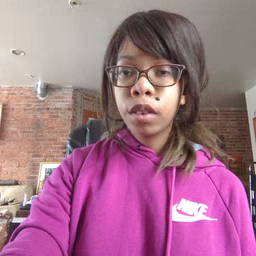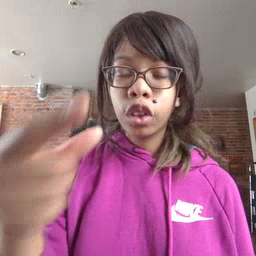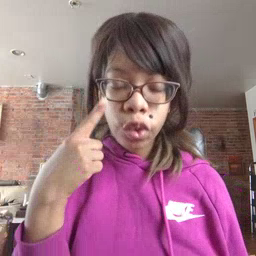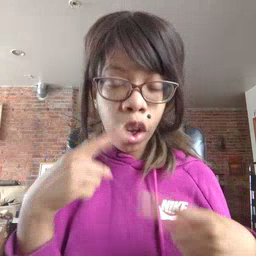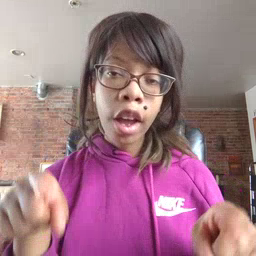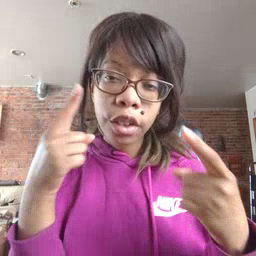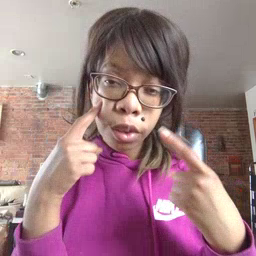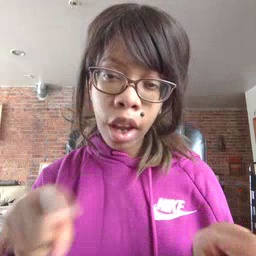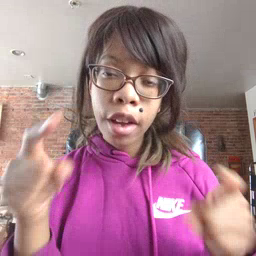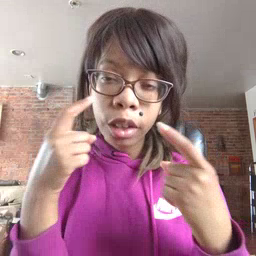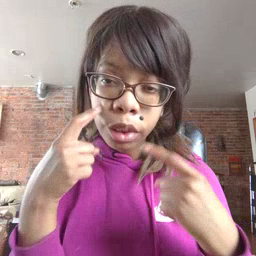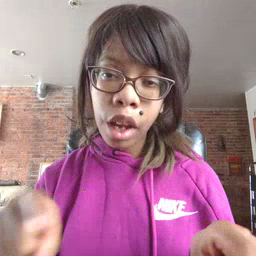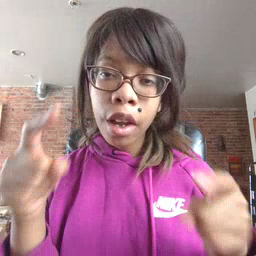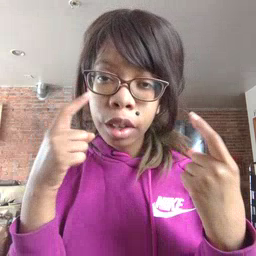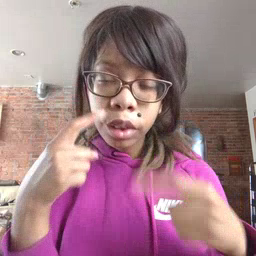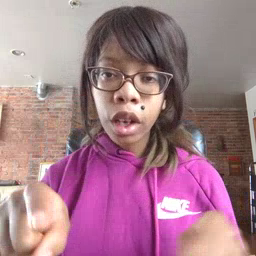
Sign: cry